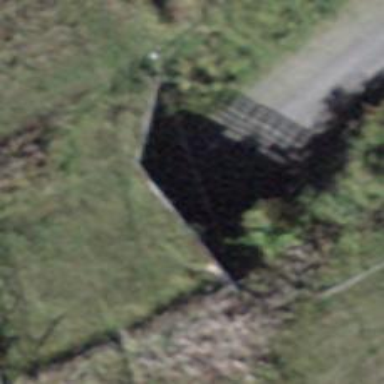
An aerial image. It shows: Downhill tunnel with classic grooming.